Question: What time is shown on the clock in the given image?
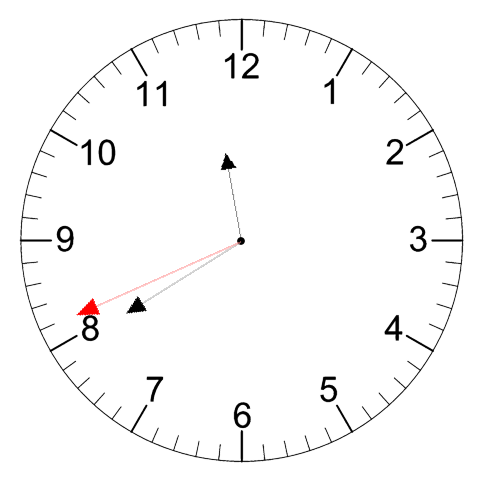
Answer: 11:39:41